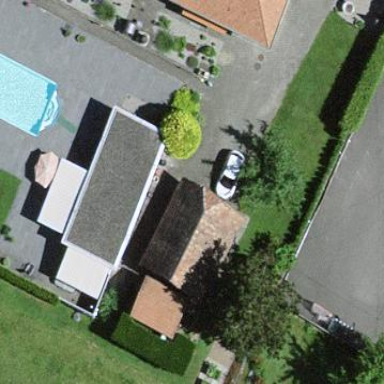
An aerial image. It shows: Garage.